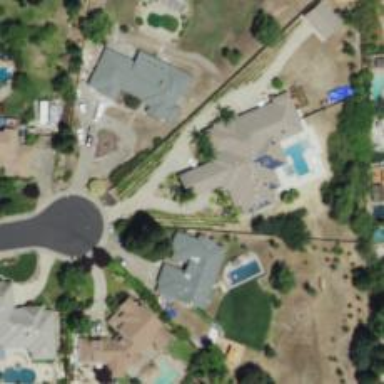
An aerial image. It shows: Driveway tunnel serving as building passage.